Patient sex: M
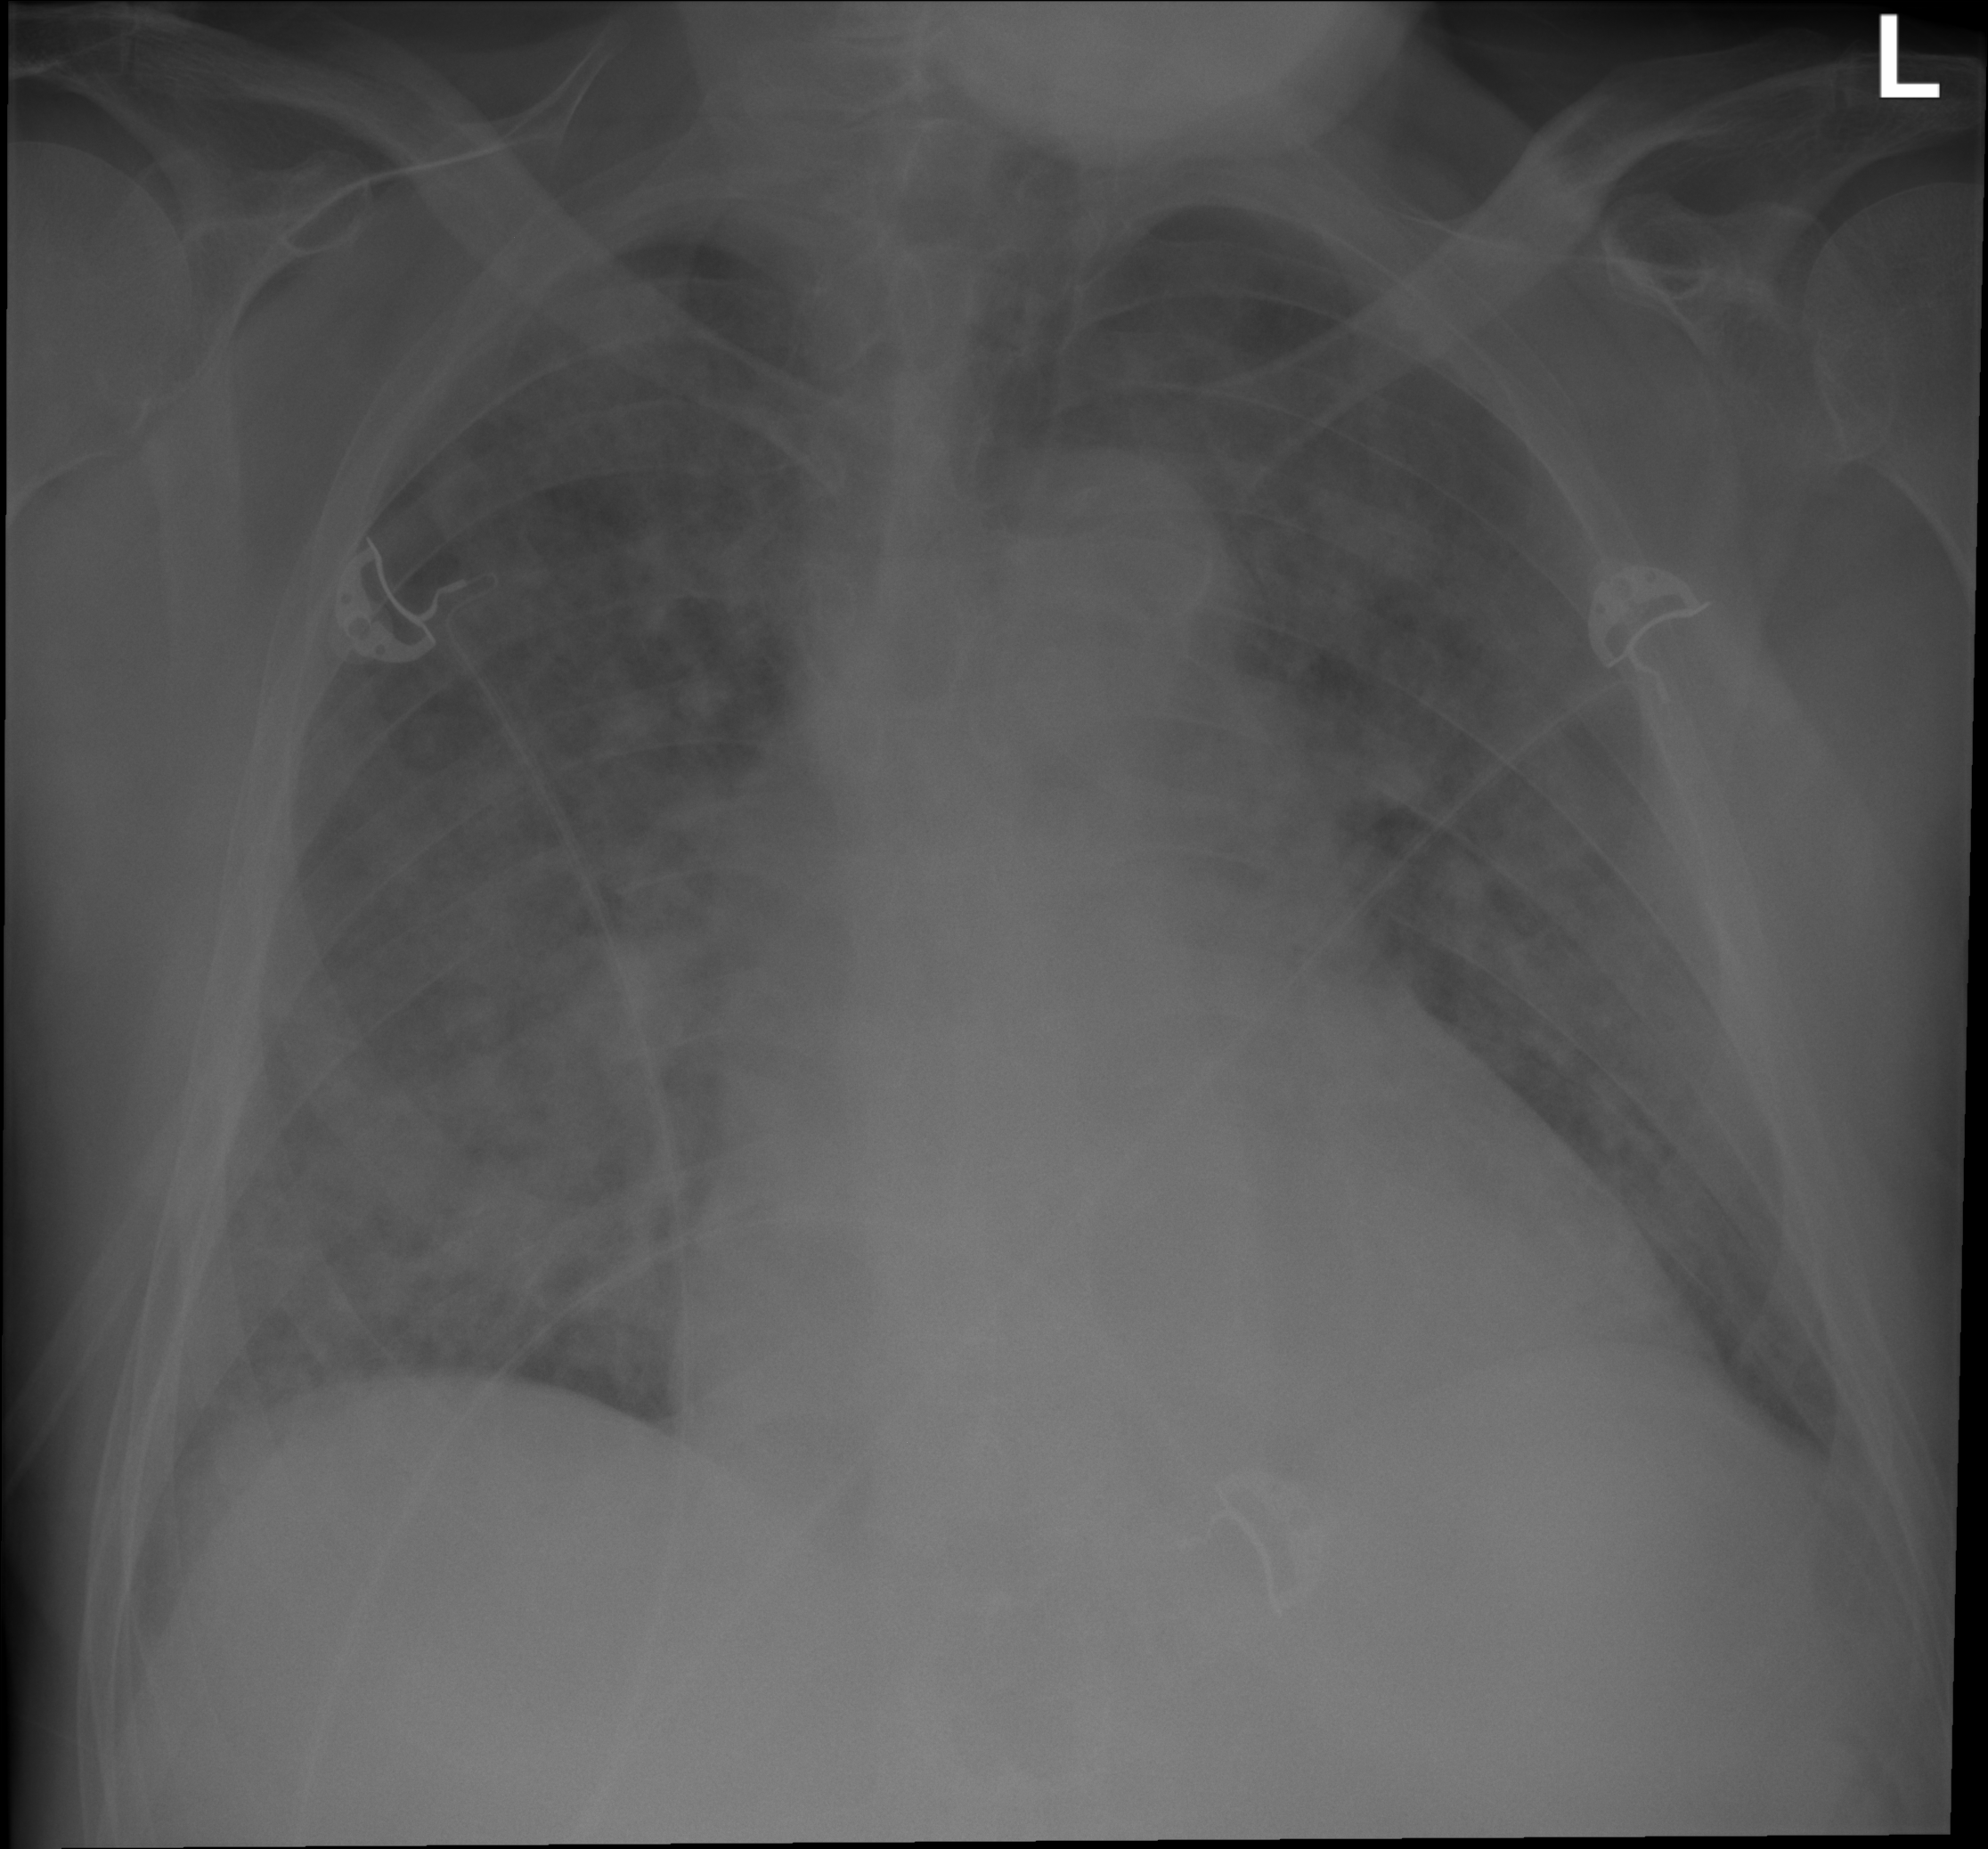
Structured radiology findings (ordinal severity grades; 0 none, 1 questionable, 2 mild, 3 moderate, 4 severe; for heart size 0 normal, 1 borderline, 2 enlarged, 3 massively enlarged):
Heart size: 2
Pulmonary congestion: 3
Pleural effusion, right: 2
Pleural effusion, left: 2
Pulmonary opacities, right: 3
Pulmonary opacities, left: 2
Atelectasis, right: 0
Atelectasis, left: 0